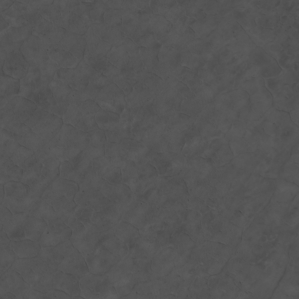
Label: non_frost